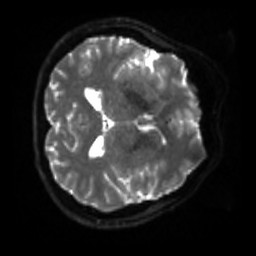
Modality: sbref
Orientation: axial
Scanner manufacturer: siemens
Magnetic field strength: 3 T
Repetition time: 4 s
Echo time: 0.0594 s